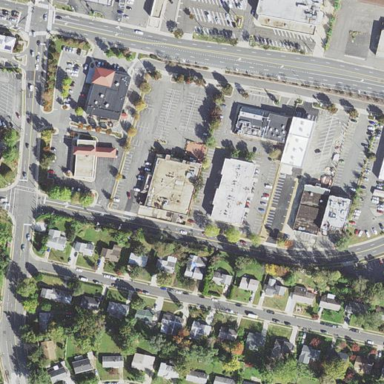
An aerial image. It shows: Retail area.